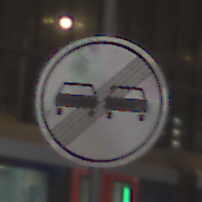
Verkehrszeichen: EndeUeberholverbot
Umgebung: Indoor, Urban
Tageszeit: NotSpecified
Wetter: NotSpecified
Licht: Artificial
Jahreszeit: NotSpecified
Kontrast: MediumContrast